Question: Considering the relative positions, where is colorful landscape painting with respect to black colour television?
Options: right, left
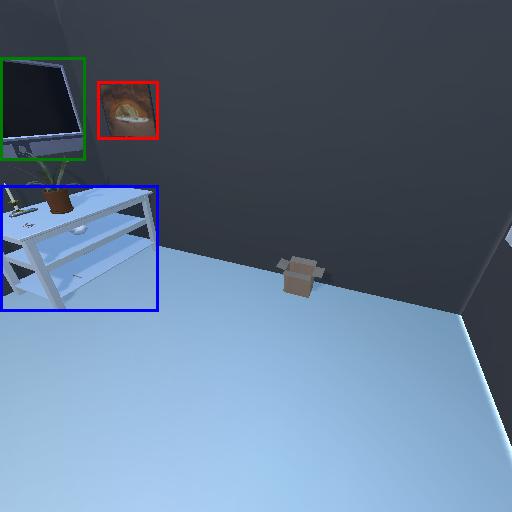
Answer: right